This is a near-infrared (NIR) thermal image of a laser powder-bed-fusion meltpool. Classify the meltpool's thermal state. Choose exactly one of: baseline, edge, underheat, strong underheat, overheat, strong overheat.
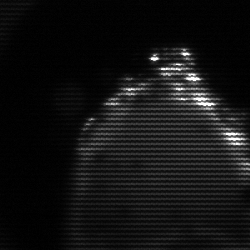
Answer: edge